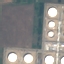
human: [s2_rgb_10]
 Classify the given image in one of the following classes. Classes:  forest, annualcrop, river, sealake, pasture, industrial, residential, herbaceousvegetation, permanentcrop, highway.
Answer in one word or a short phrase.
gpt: Industrial